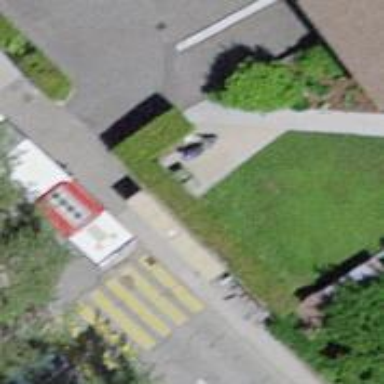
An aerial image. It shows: Bus stop with sheltered platform for public transport.